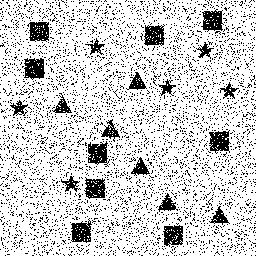
Squares: 9
Triangles: 6
Stars: 6
Total shapes: 21